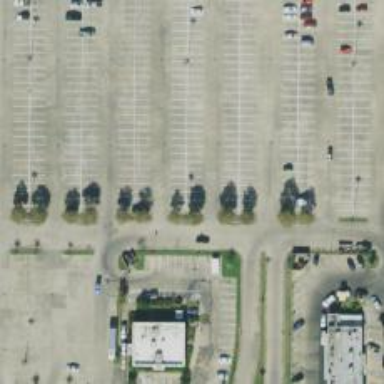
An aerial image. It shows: Parking space is available.